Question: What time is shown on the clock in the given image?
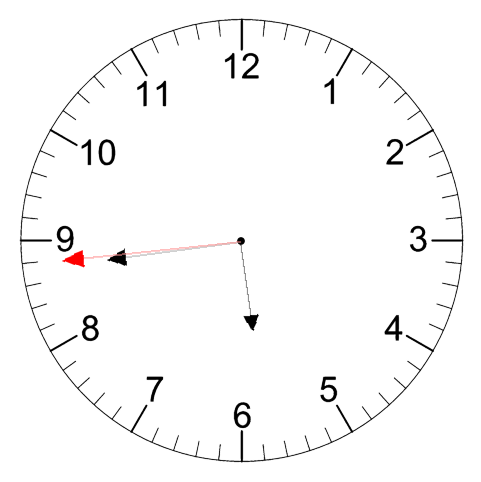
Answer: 05:43:44